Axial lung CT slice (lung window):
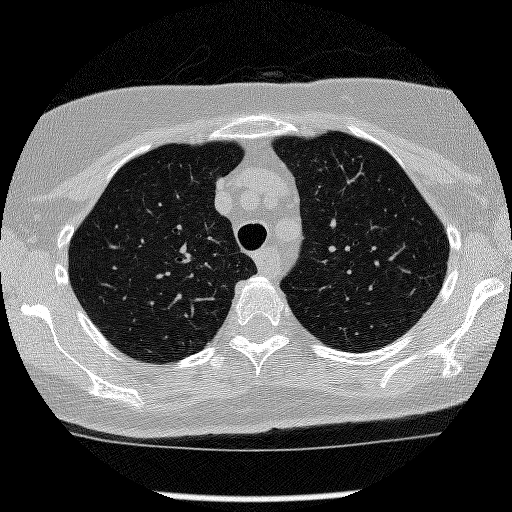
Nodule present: no